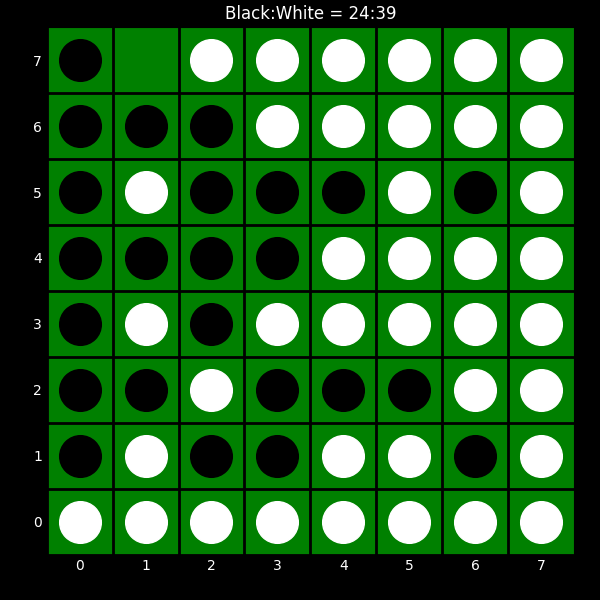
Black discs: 24
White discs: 39